Aerial crown-view tile of a tropical tree (Barro Colorado Island, Panama), acquired 20250616:
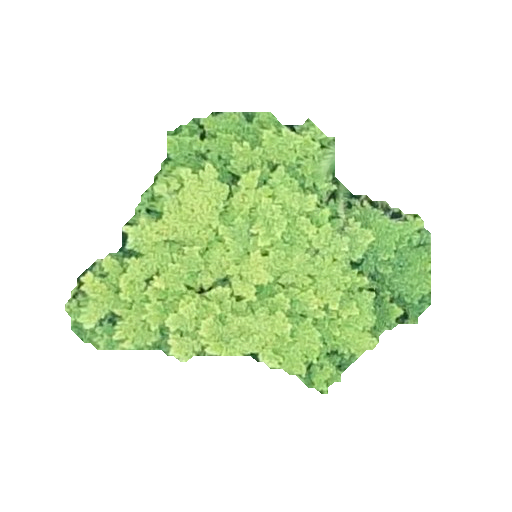
Species: Guapira myrtiflora
GBIF accepted scientific name: Guapira myrtiflora
Crown area: 93.967 m²